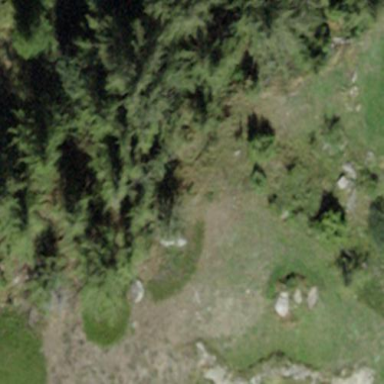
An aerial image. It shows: Forest area.